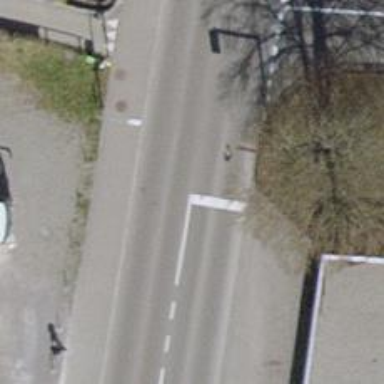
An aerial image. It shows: Road with traffic signals.